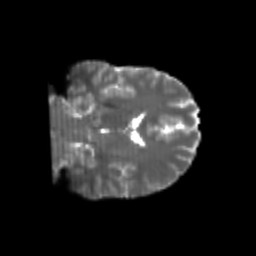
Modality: T2w
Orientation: coronal
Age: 20
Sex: male
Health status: healthy
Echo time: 0.074 s